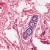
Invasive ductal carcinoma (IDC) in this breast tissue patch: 0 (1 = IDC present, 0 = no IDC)